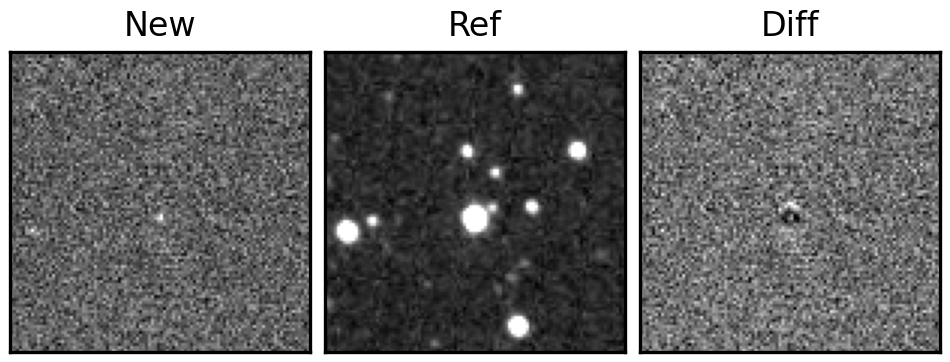
Label: bogus